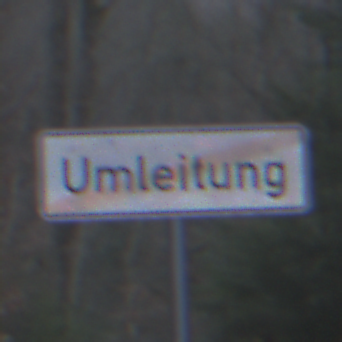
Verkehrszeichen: EndeDerUmleitungsankuendigung
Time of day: MorningAfternoon
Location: Outdoor (Nature)
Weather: Overcast
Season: Winter
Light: Natural